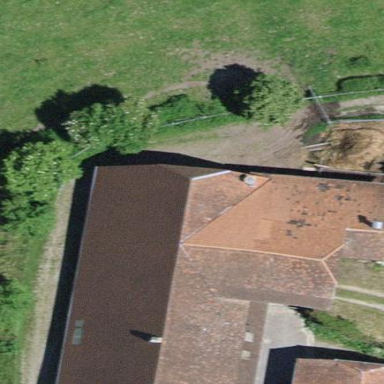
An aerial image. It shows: Farm building.